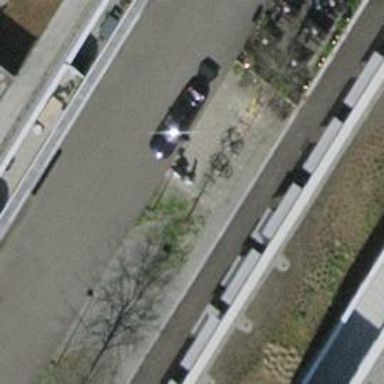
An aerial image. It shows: Bicycle parking area with stands available.